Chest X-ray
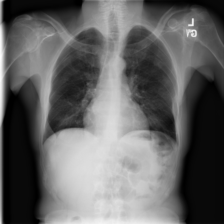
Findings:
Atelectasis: negative
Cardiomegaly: positive
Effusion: negative
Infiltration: negative
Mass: negative
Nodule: negative
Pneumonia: negative
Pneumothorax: negative
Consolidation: negative
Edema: negative
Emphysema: negative
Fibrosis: negative
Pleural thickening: negative
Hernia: negative